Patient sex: M
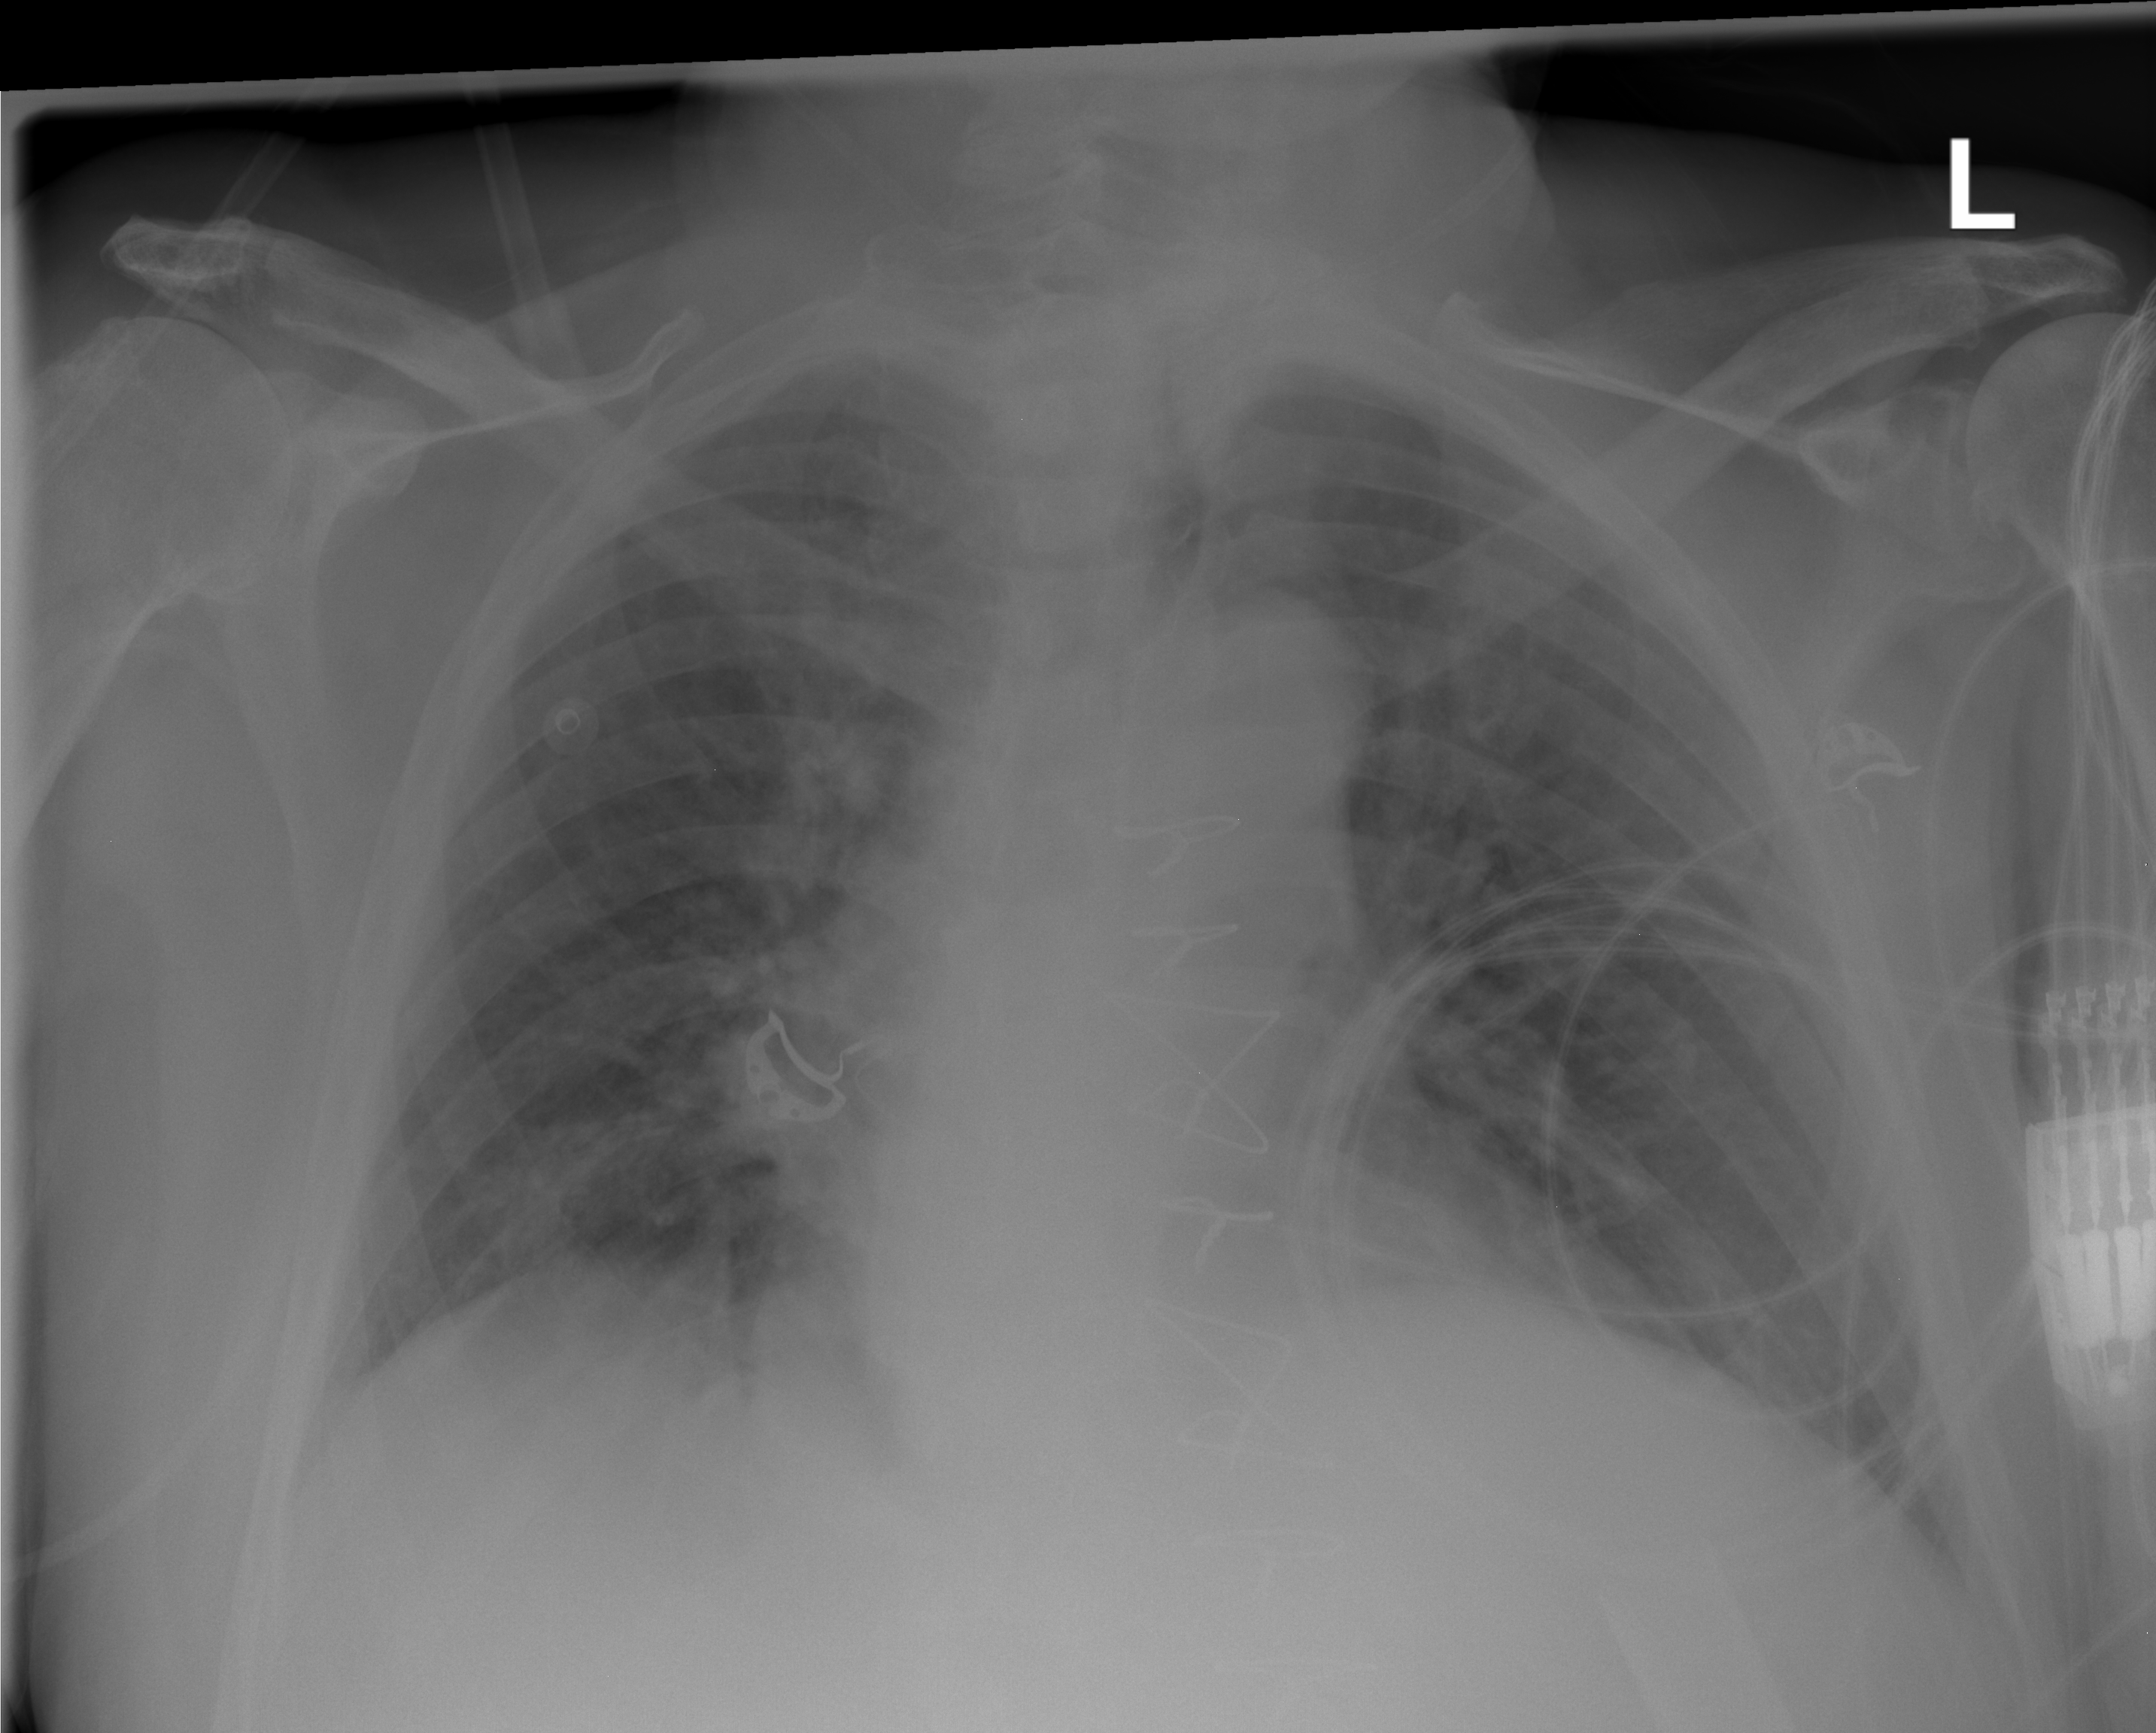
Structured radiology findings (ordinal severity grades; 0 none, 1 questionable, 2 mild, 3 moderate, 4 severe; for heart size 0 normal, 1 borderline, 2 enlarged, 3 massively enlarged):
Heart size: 2
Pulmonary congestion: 3
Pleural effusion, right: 2
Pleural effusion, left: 0
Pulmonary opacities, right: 0
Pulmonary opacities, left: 0
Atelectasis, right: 2
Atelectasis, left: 3